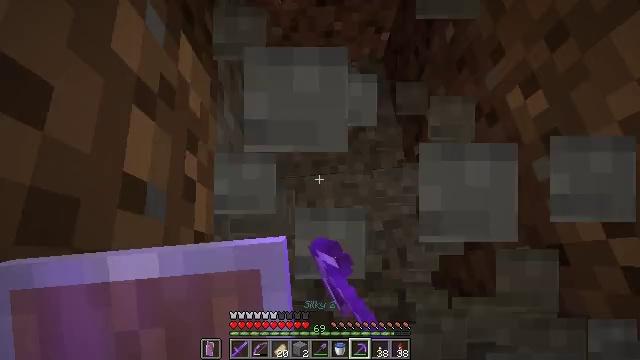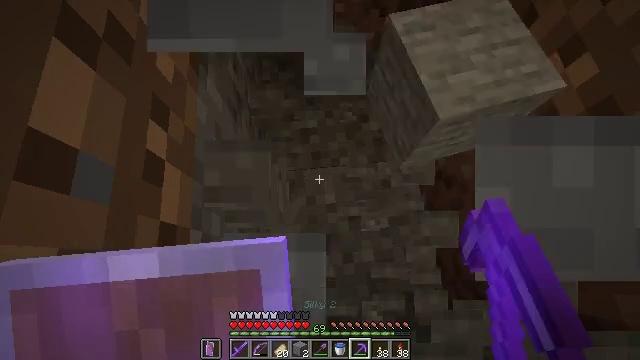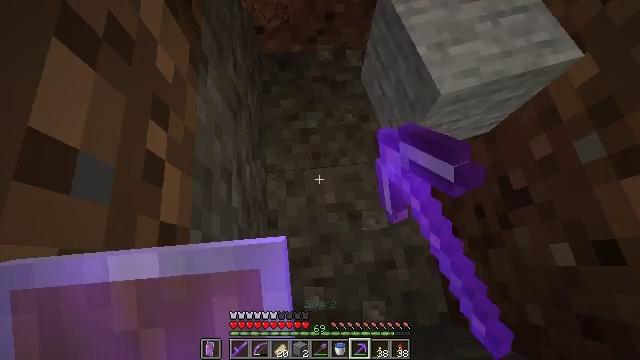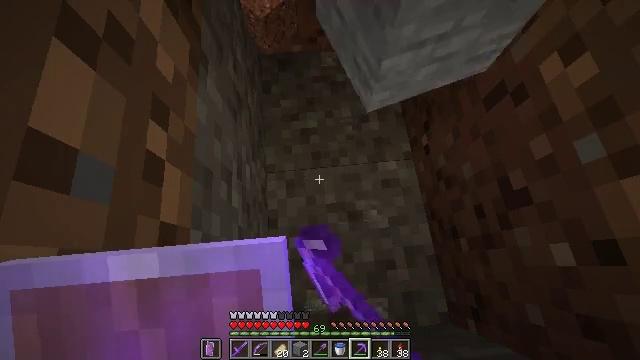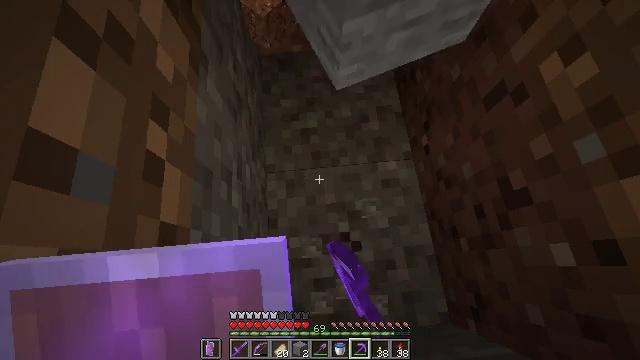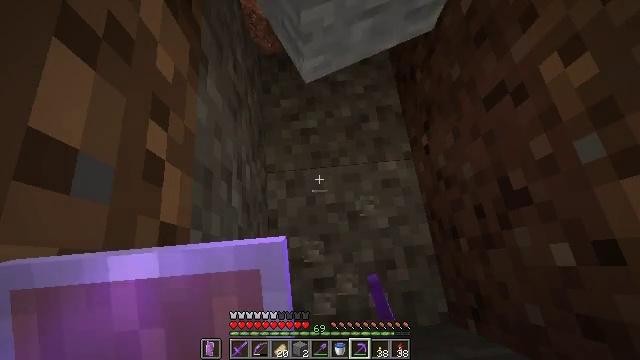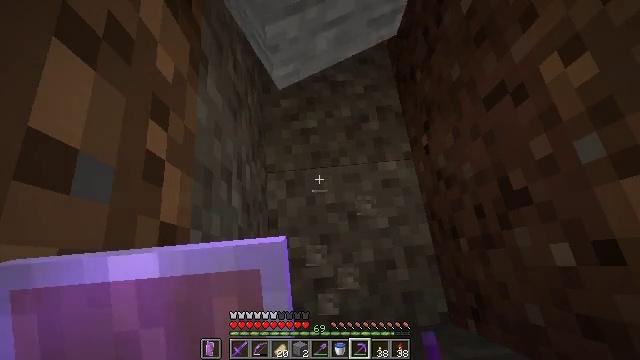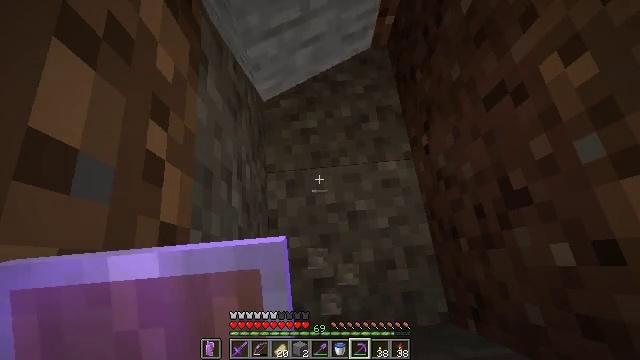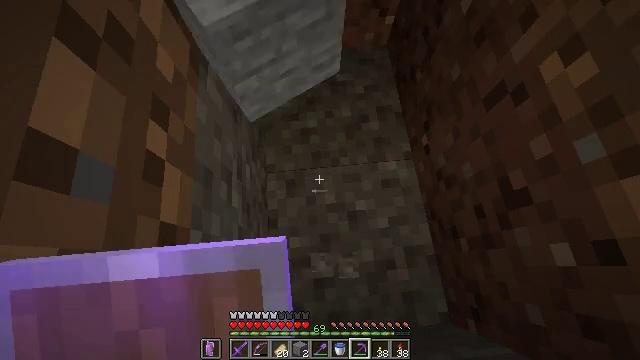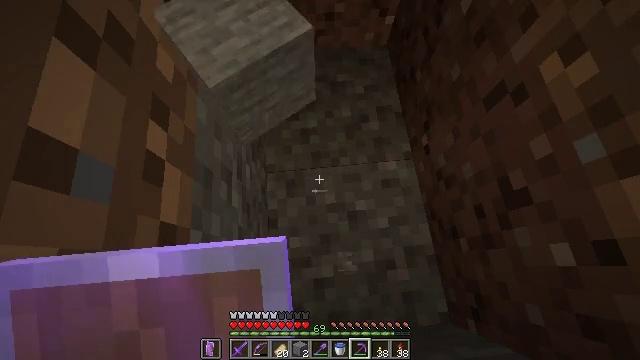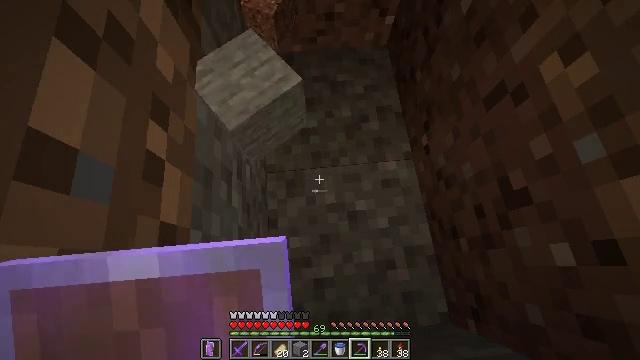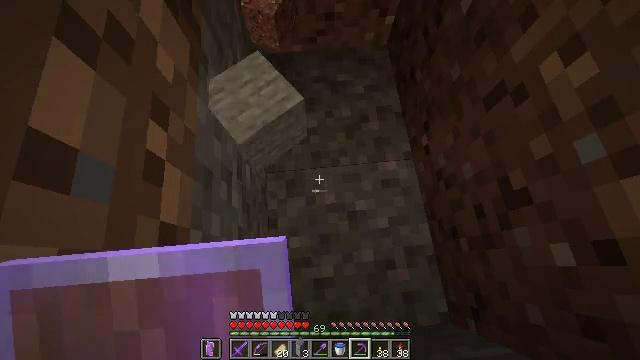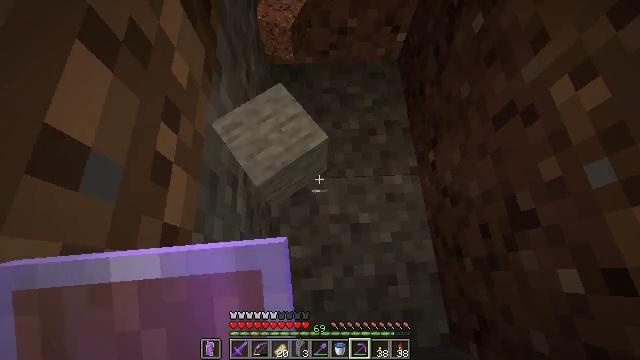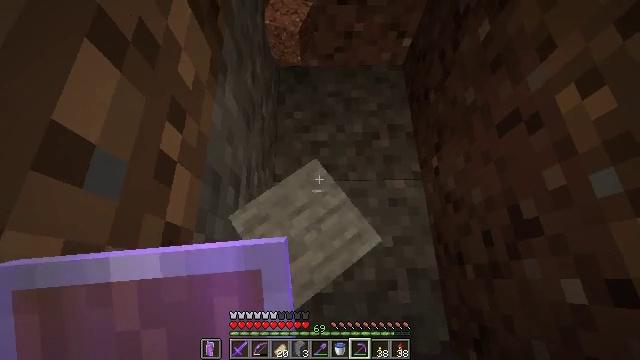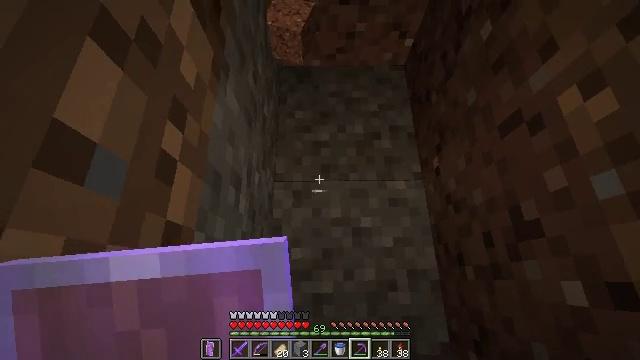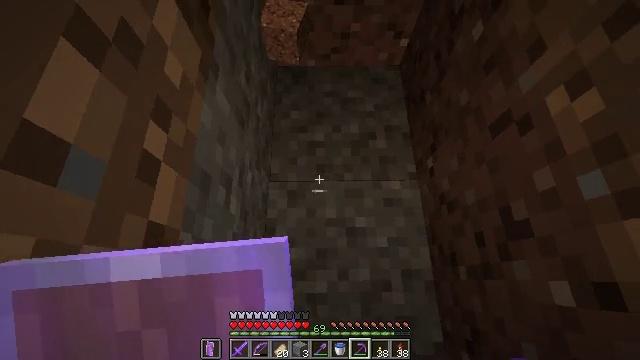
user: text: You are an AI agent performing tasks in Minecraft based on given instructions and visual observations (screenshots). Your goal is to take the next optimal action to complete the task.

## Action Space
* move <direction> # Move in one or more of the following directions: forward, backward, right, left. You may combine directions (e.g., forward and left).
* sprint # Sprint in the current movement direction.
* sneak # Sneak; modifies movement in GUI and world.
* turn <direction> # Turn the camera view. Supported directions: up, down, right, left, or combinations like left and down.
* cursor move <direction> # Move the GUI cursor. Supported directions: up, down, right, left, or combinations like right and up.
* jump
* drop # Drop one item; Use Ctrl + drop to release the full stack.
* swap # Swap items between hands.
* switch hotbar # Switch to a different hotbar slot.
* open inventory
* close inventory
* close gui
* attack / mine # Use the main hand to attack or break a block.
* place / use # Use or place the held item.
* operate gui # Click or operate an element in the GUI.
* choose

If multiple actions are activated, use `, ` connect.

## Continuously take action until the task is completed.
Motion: motion action
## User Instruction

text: Dig through gravel to clear a path.
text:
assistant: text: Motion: attack / mine
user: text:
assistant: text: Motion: attack / mine
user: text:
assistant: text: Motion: attack / mine
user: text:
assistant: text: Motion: attack / mine
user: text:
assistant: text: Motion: no_op
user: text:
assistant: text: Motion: no_op
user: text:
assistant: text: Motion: no_op
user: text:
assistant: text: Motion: no_op
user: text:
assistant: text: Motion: no_op
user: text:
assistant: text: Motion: no_op
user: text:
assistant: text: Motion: no_op
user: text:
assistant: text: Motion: turn left and up
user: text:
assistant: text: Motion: turn left
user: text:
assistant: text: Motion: no_op
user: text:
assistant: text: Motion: move right
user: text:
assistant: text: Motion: move right
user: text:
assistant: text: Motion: no_op
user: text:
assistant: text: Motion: no_op
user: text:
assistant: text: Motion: no_op
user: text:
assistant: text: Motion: no_op
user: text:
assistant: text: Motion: no_op
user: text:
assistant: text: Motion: no_op
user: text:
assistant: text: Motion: no_op
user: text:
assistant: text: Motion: no_op
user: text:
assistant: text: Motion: no_op
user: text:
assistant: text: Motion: no_op
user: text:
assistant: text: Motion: no_op
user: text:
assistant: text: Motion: no_op
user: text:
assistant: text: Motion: no_op
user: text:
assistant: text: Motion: move forward